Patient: sex M, age 40
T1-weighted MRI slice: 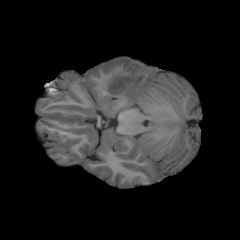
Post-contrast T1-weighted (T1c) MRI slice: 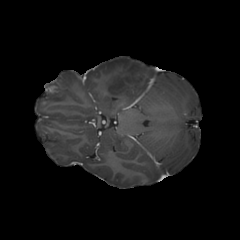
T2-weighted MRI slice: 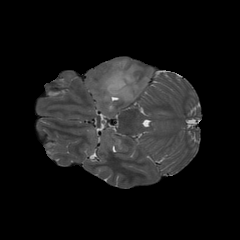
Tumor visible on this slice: yes
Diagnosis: Astrocytoma, IDH-mutant
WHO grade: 3